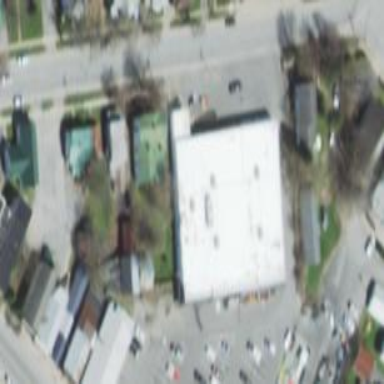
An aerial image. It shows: Country store housed inside building.